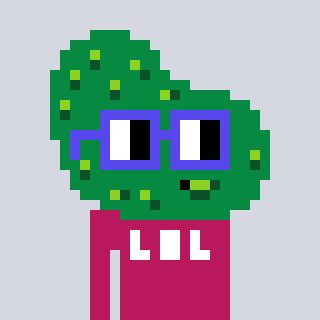
a pixel art character with square blue glasses, a pickle-shaped head and a darkpink-colored body on a cool background